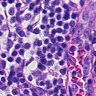
Metastatic tissue present: no